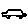
Label: car